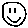
Label: smiley face